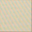
Piece: xx